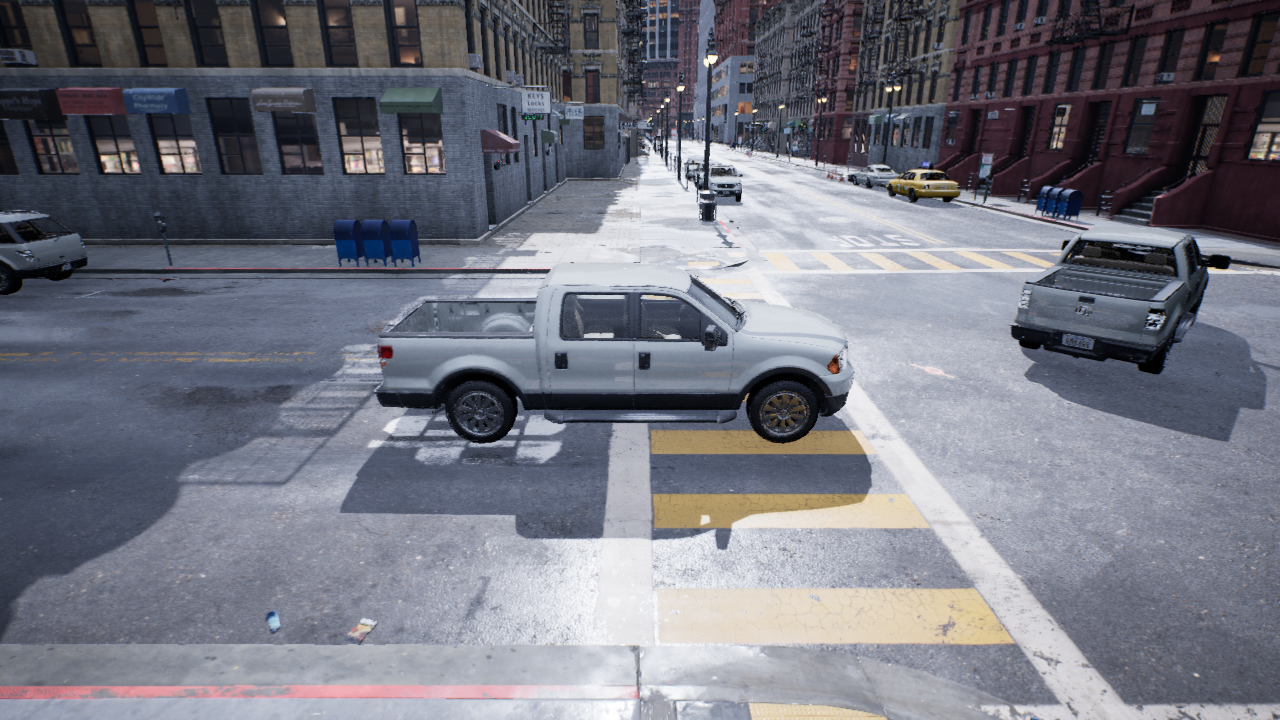
Venue: residential
Lighting: overcast
Vehicle rig: pickup